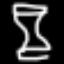
Label: hourglass